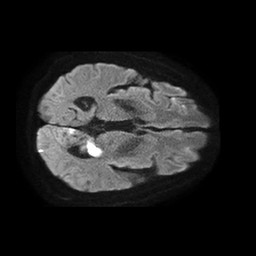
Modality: TRACE
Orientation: axial
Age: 56
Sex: female
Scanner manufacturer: philips
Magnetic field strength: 1.5 T
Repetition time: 4.6 s
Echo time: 0.08517 s